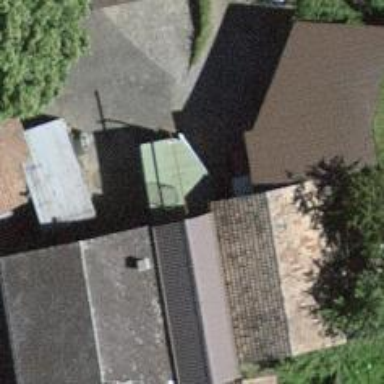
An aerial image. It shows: Shed building.